Field crop: maize
Growth stage: 2
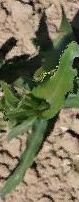
Species: maize